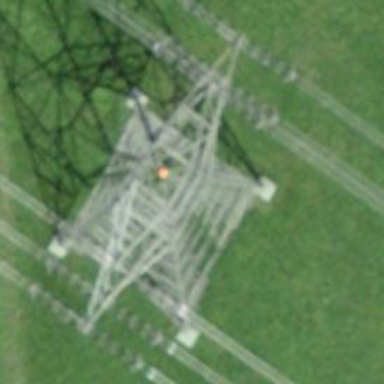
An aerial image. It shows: Towering power structure.